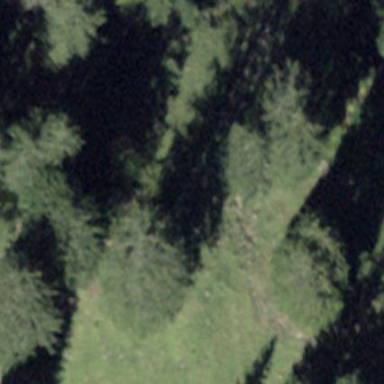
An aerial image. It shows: Forest area.